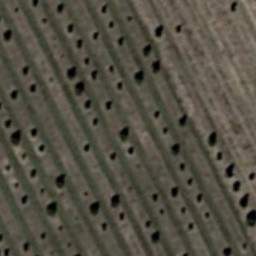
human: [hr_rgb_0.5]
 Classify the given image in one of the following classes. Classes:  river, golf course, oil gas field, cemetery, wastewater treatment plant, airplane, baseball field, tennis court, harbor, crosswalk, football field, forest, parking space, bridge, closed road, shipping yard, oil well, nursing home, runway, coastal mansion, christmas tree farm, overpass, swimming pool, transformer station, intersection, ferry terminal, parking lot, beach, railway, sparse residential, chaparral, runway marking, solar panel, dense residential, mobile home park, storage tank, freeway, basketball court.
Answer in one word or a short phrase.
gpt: christmas tree farm